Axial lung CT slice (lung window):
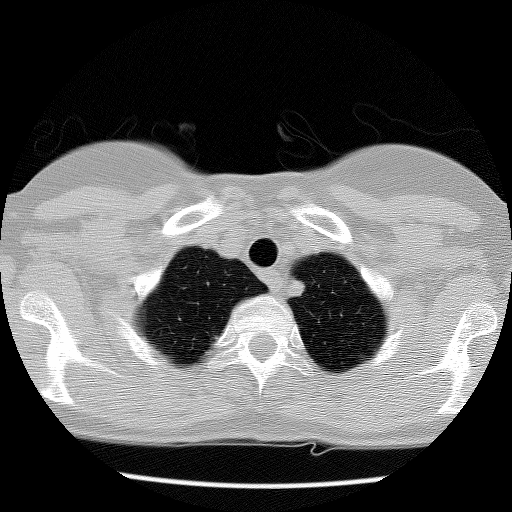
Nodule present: no